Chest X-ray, AP view. Patient: 30 years old, sex F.
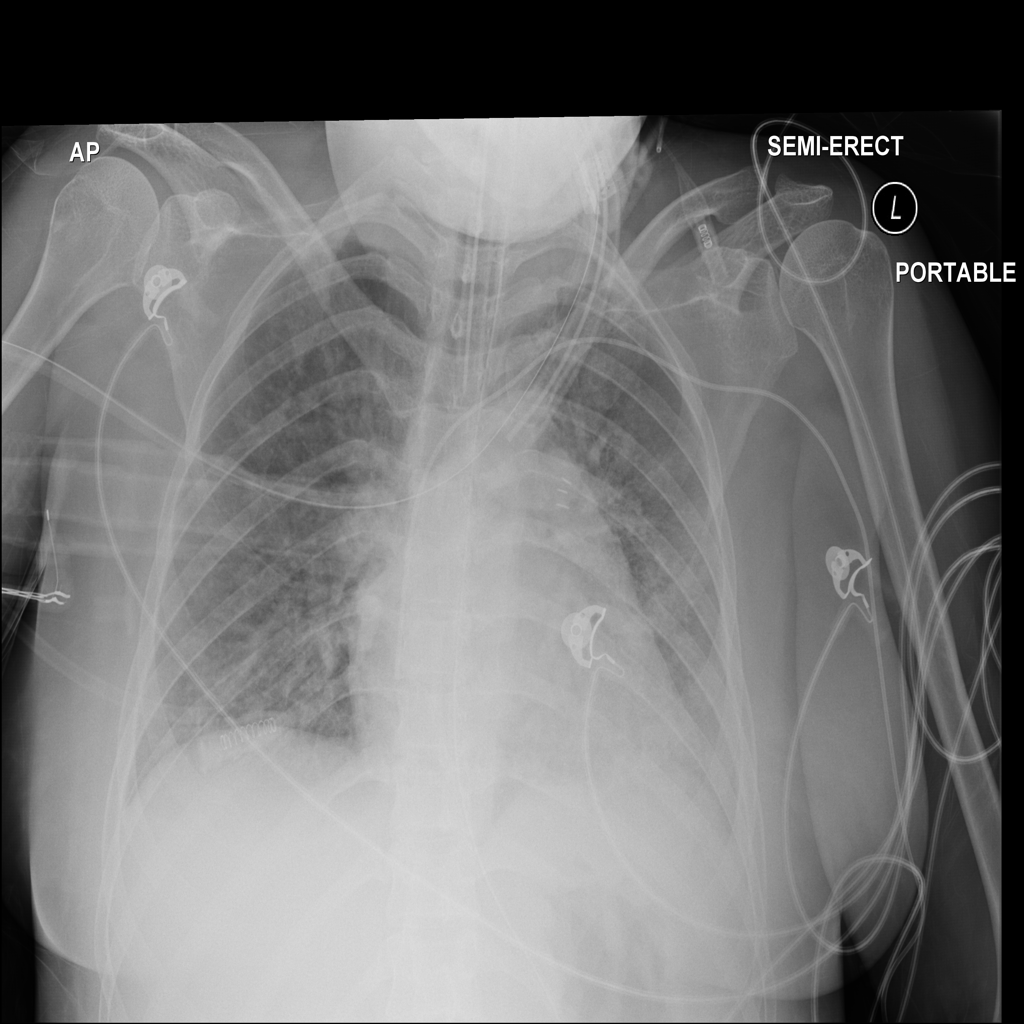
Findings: Atelectasis, Infiltration